Interaction volume radius: 10 \u00c5
Interaction volume height: 40 \u00c5
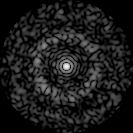
Disorder parameter: 0.8256